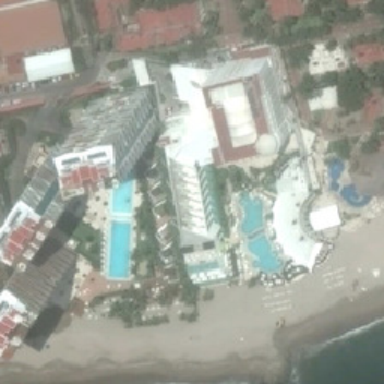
There are many buildings near the beach in the resort .